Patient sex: F
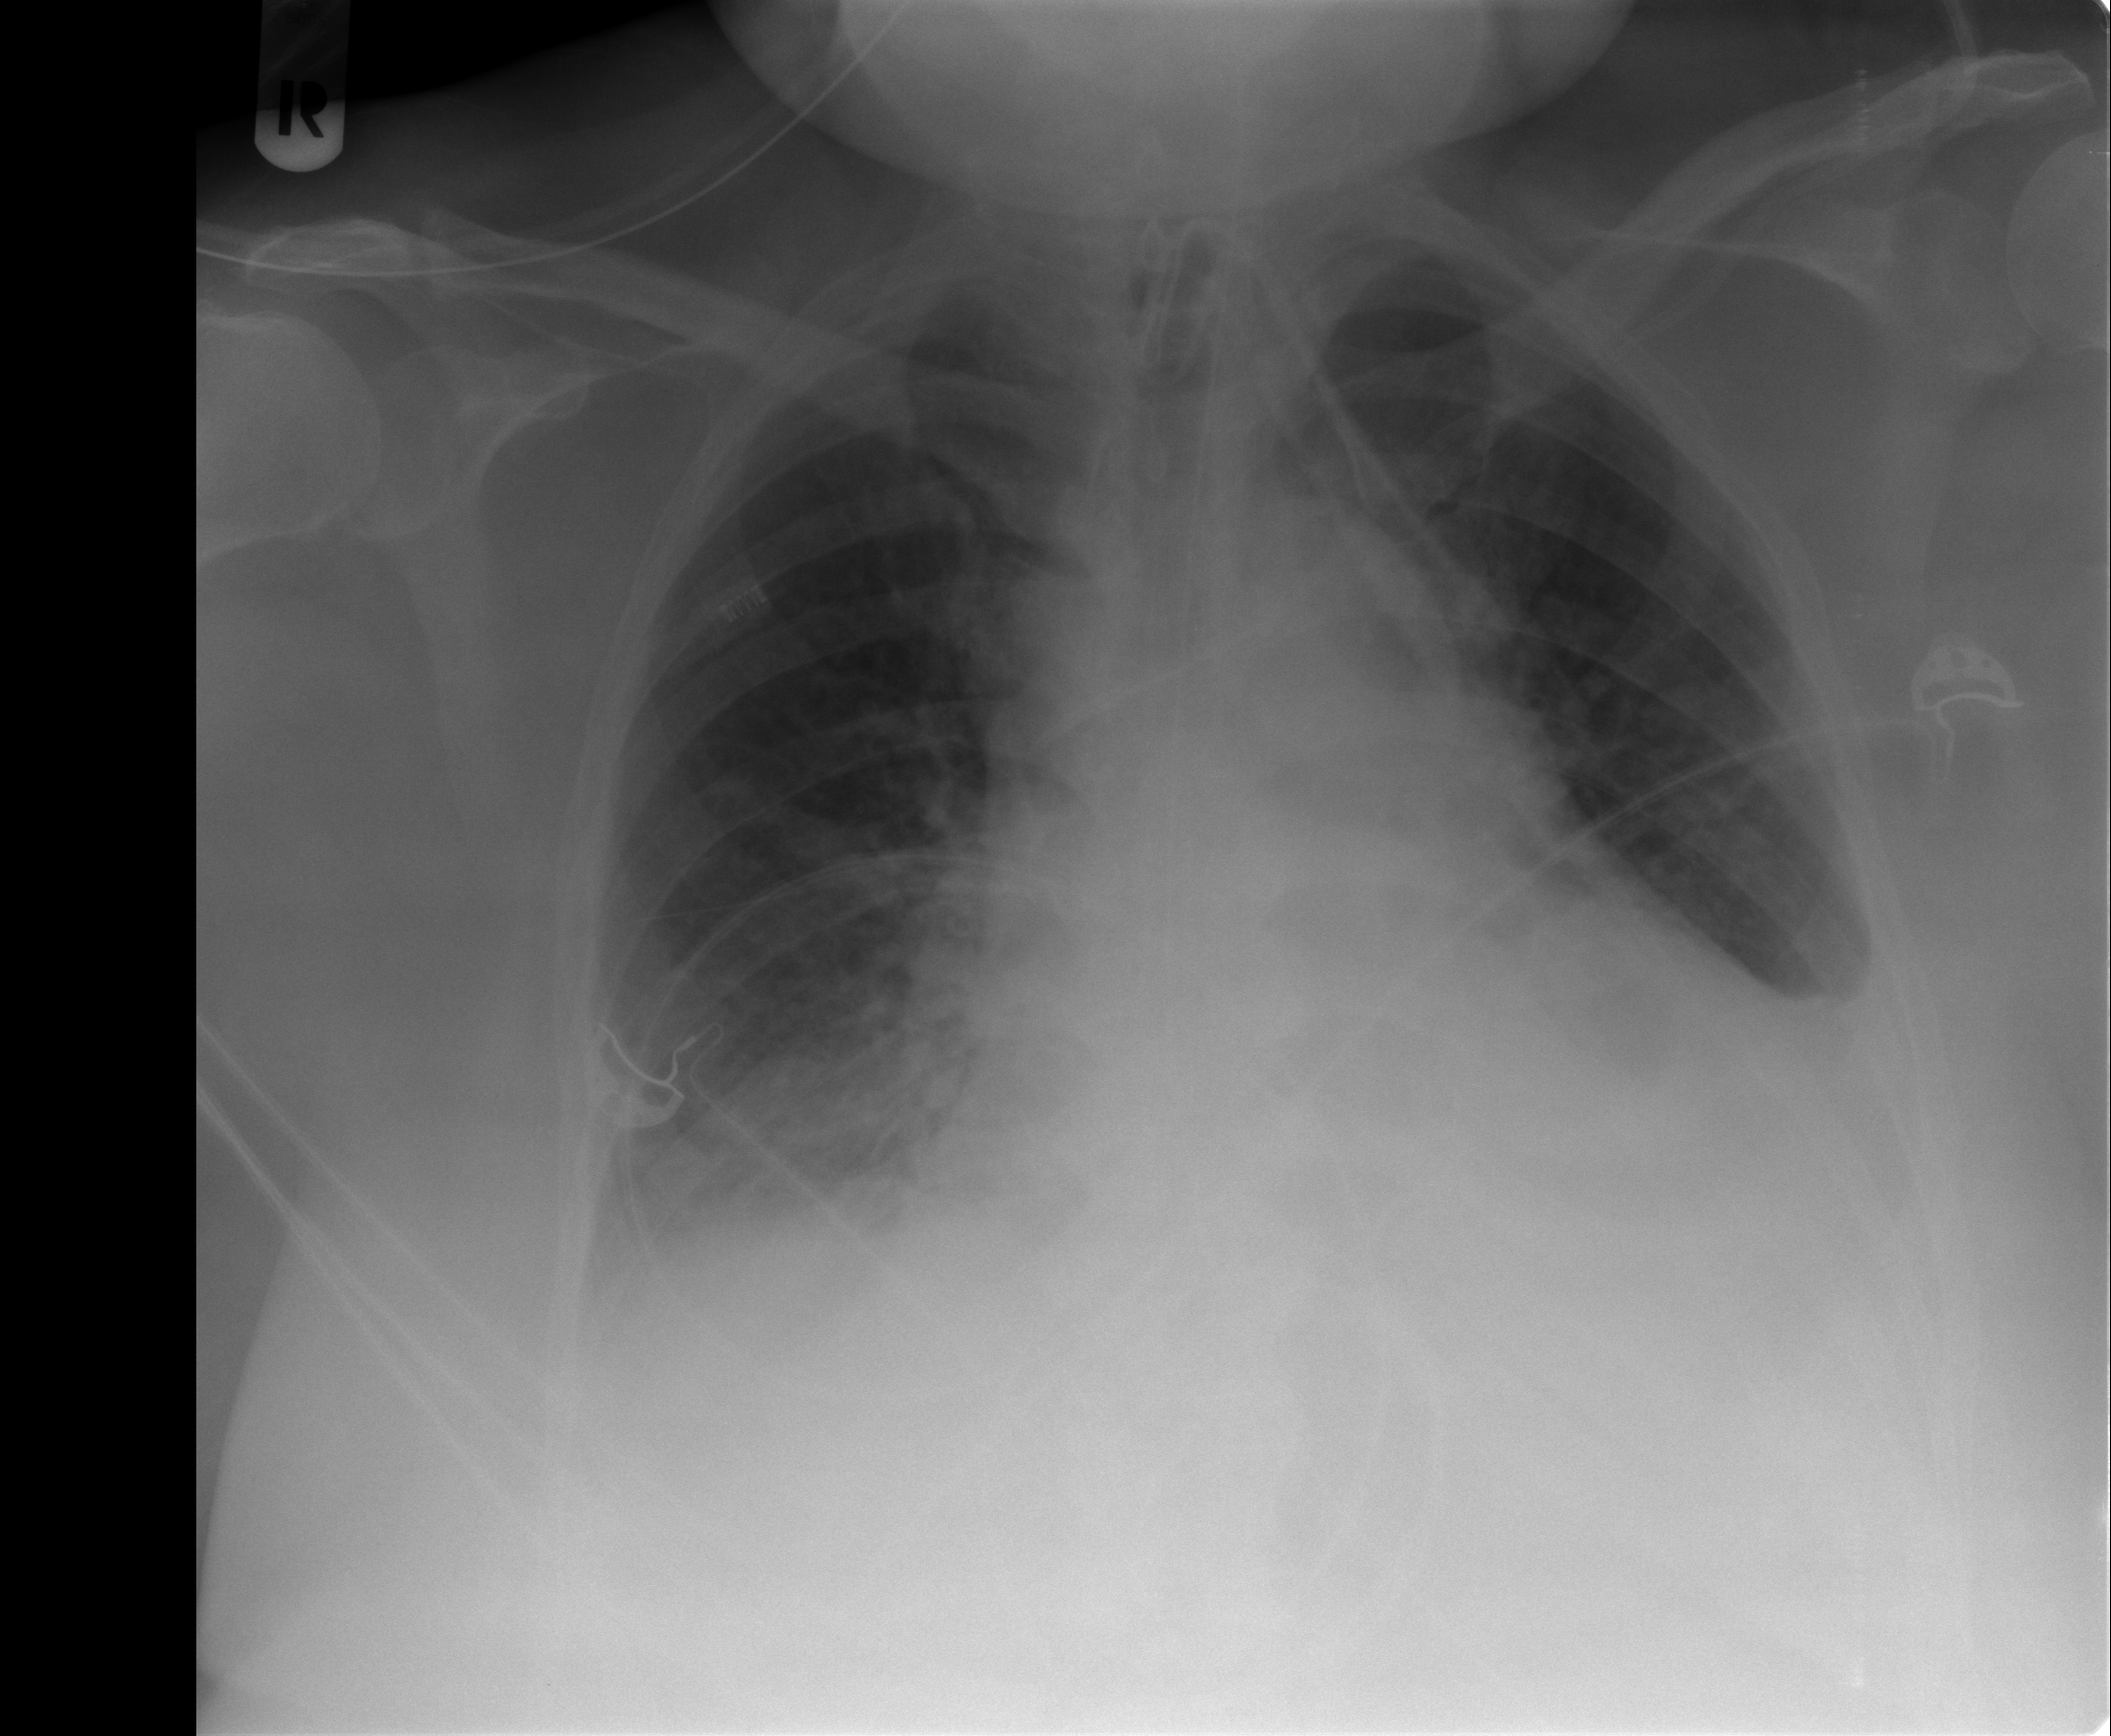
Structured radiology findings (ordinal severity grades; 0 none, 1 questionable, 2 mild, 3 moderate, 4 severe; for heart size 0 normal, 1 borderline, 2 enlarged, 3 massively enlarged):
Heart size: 2
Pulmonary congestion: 2
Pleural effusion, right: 2
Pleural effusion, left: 2
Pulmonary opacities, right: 2
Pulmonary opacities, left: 0
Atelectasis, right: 2
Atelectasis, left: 2